Field crop: maize
Growth stage: 2
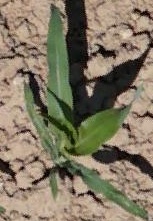
Species: maize